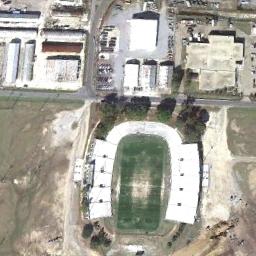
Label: stadium